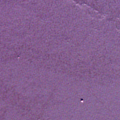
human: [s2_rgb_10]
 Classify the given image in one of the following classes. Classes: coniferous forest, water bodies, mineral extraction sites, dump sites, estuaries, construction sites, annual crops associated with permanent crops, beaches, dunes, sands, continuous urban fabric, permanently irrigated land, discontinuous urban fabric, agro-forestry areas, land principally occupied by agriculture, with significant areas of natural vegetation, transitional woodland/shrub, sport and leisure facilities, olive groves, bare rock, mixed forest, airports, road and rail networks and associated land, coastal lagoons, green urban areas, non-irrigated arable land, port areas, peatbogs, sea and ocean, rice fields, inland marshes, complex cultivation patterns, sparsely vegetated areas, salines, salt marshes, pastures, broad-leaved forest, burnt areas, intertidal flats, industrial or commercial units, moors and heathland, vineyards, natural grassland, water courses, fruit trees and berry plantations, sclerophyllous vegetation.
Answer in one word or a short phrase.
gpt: sea and ocean